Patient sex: M
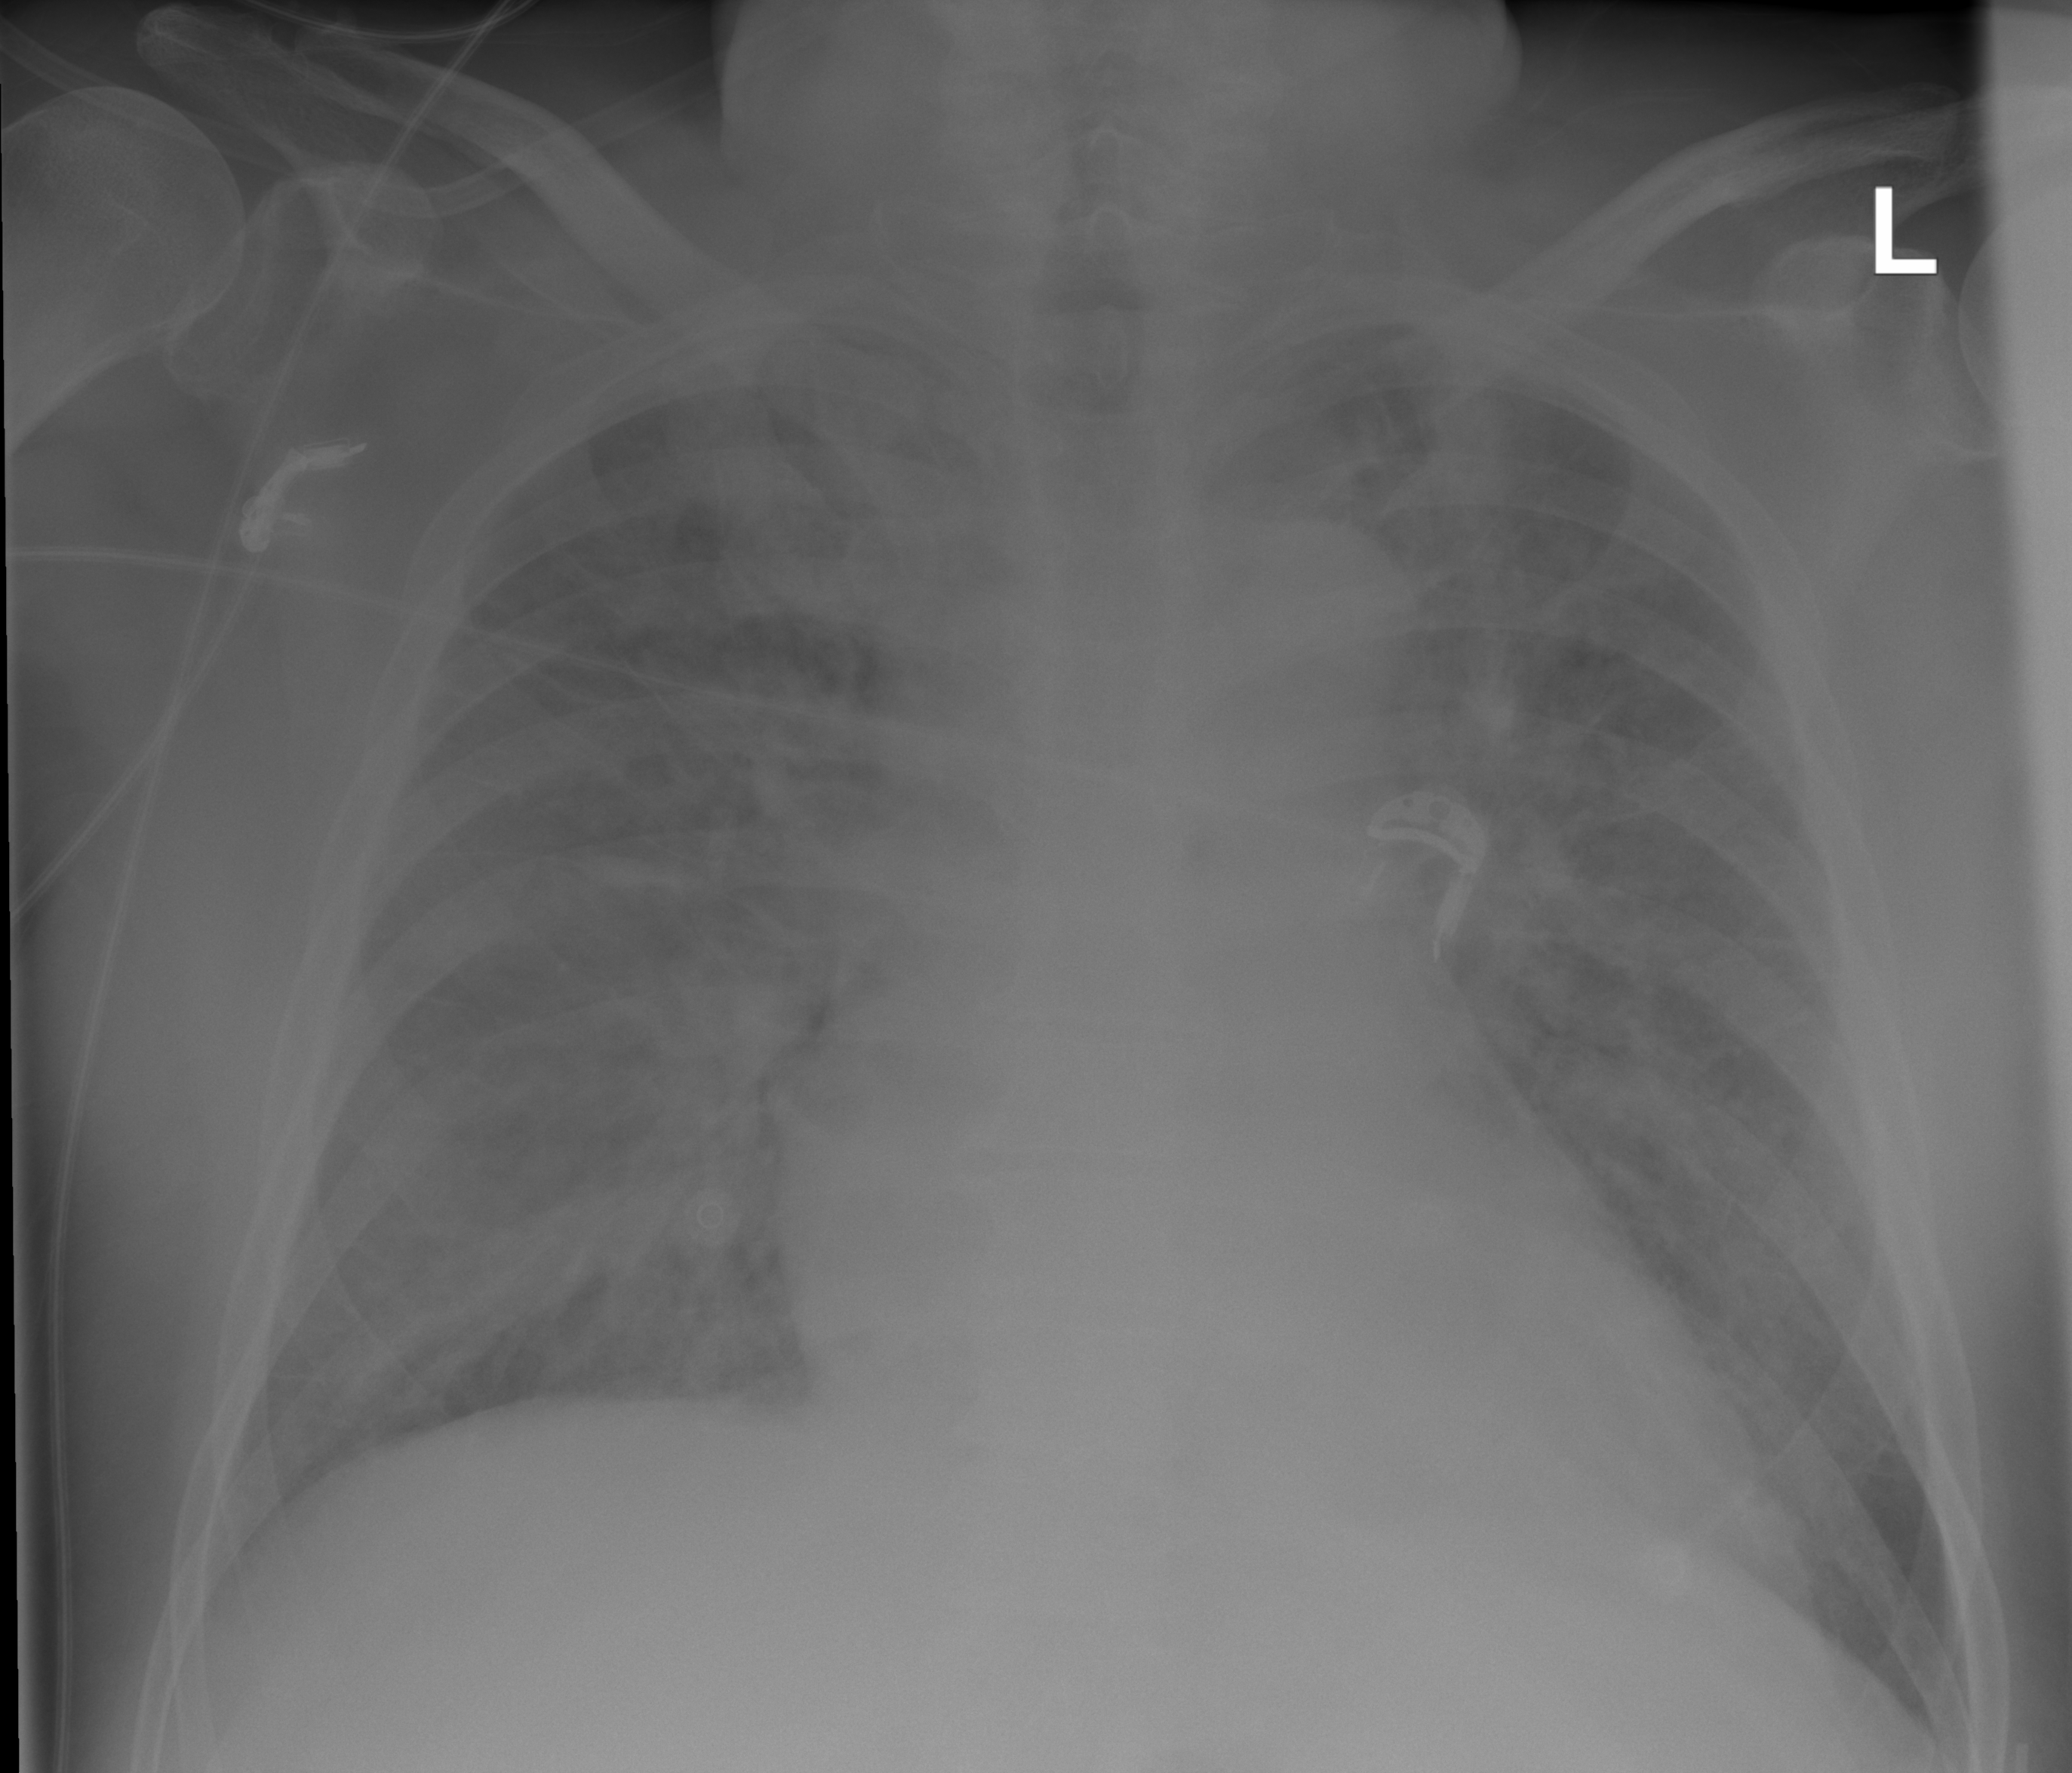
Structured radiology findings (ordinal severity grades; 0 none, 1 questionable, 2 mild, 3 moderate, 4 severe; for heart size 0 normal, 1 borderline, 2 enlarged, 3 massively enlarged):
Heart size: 2
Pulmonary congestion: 2
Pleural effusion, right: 1
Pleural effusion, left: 0
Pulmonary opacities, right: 3
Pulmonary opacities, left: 3
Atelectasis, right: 2
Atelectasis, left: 2